Question: I'm not good at English (;--;)
I have a postman test
'''
pm.expect(responseJson.info.5a1b2c3d4g4t5e6).to.be.a('object'); });
'''
5a1b2c3d4g4t5e6 <<< What should I do?

thank you
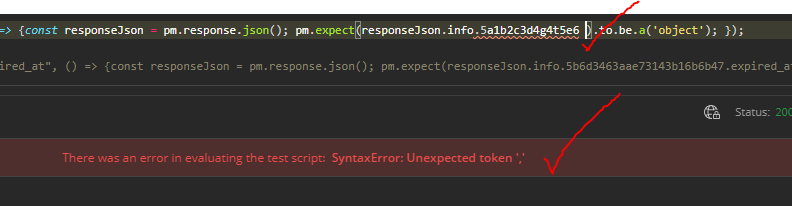
Answer: '''
pm.expect(responseJson.info["5a1b2c3d4g4t5e6"]).to.be.a('object')
'''
try calling the property like this
. notation for calling property doesn't work if the property name starts with number or special characters. In that case you can use bracket notation to call the property
<URL>
For dot notation the property name should be a valid javascript identifier , name starting with numbers are not valid identifiers